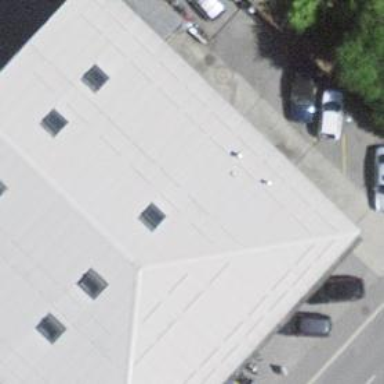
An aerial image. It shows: Building.